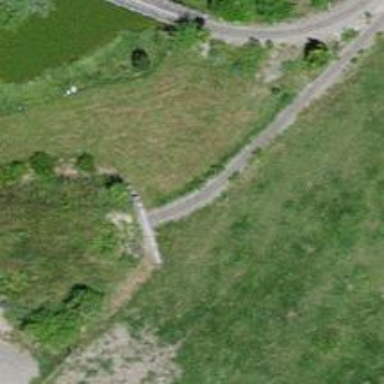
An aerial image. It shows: Miniature railway tunnel.